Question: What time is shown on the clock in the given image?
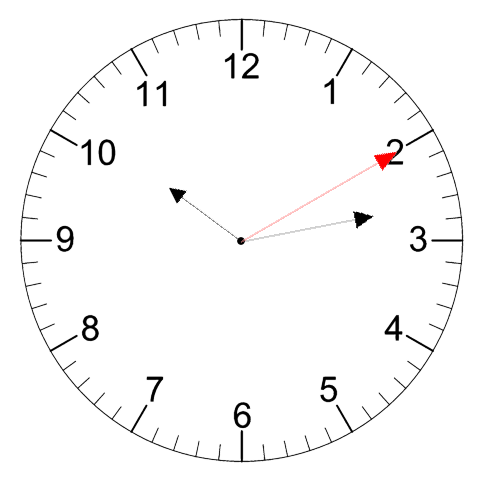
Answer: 10:13:10